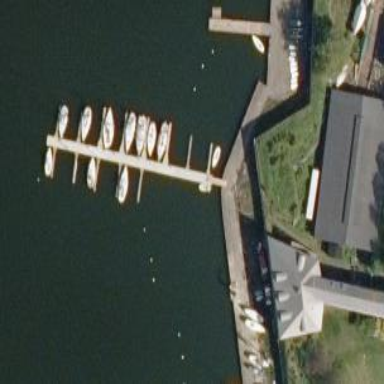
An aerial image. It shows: Pier with mooring facilities.